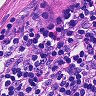
Metastatic tissue present: no